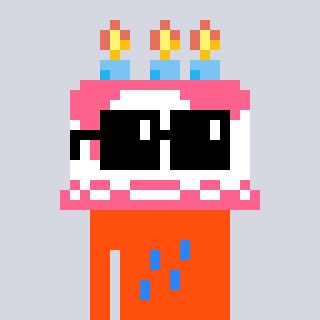
a pixel art character with square black sunglasses, a cake-shaped head and a orange-colored body on a cool background